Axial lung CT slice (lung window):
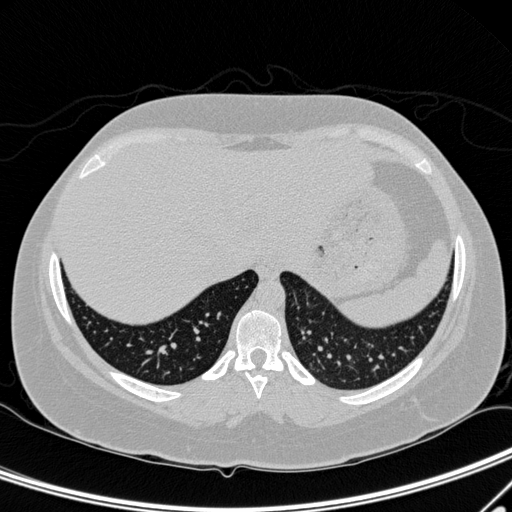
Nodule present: no